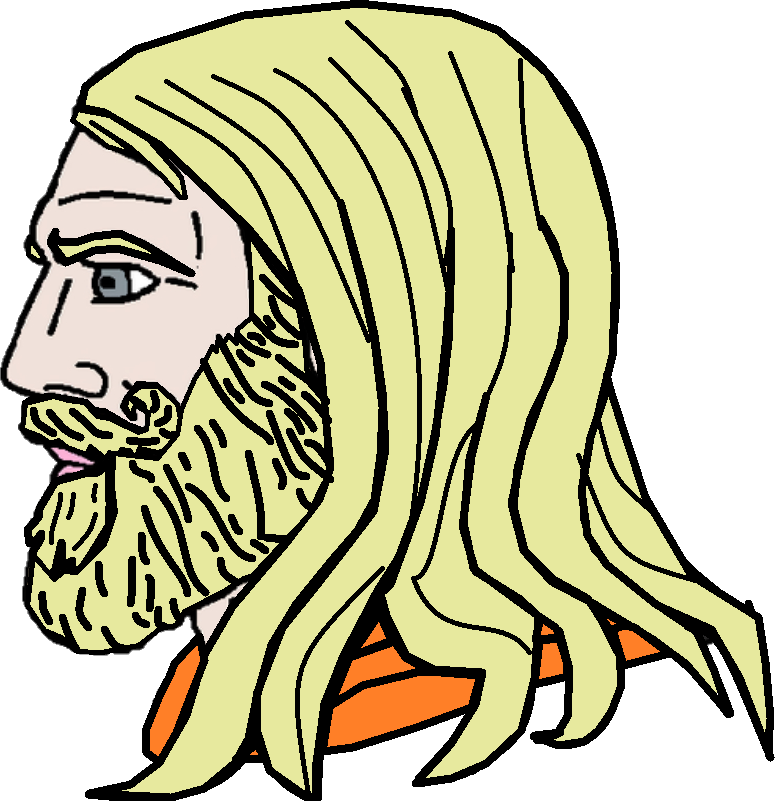
Label: 4_Yes_Chad